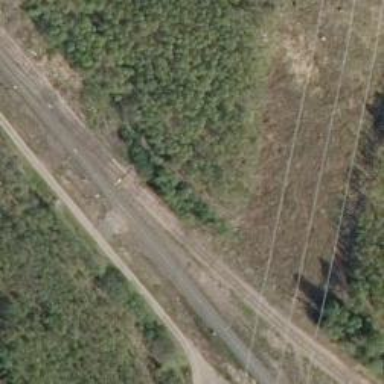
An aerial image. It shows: Railway signal.